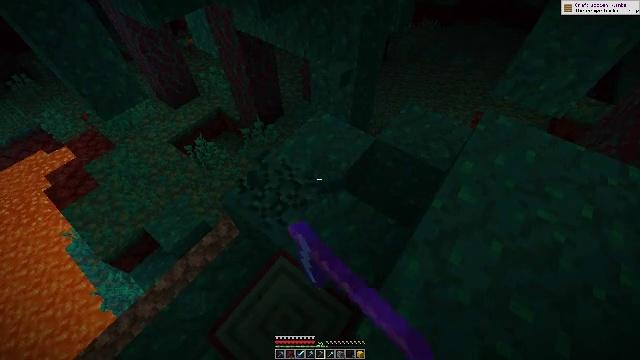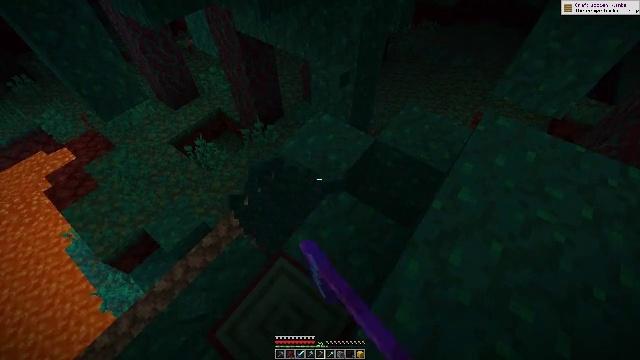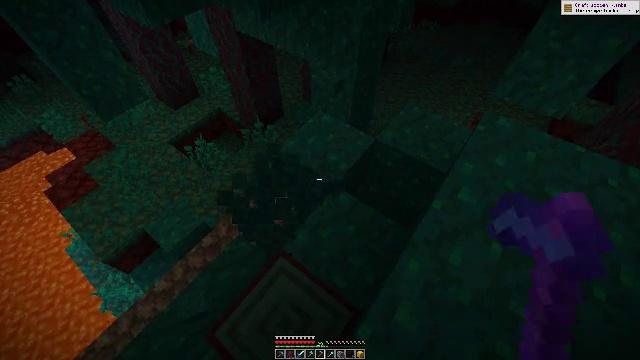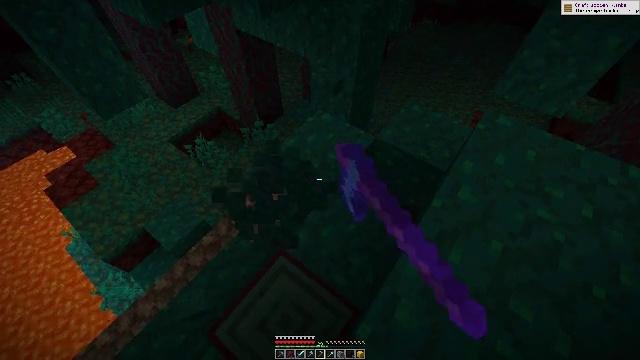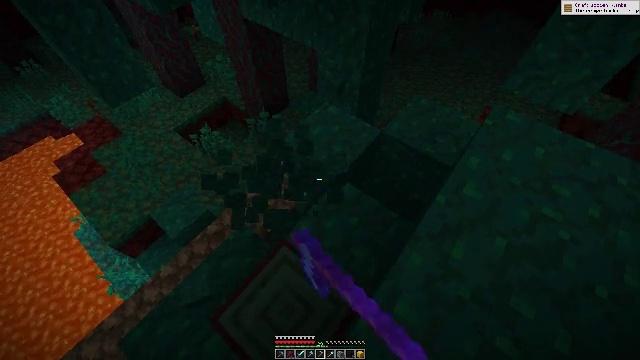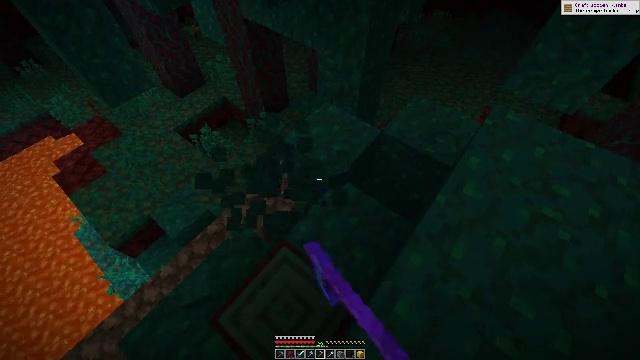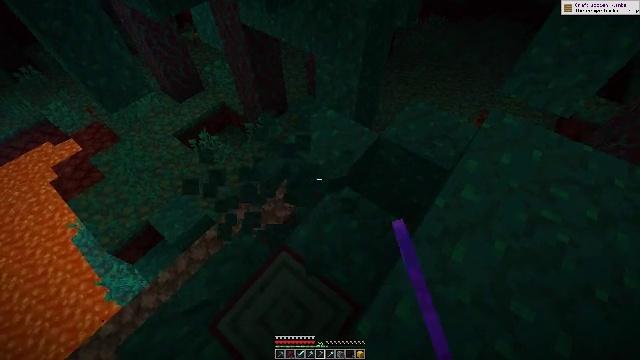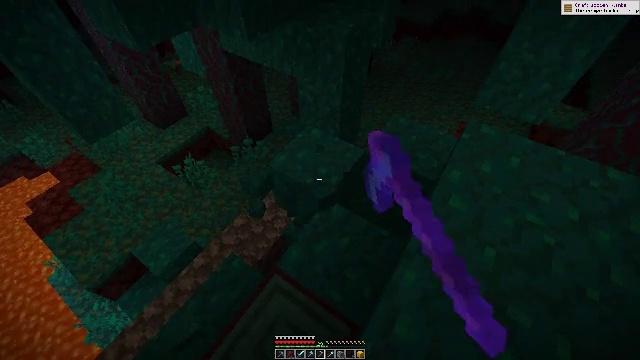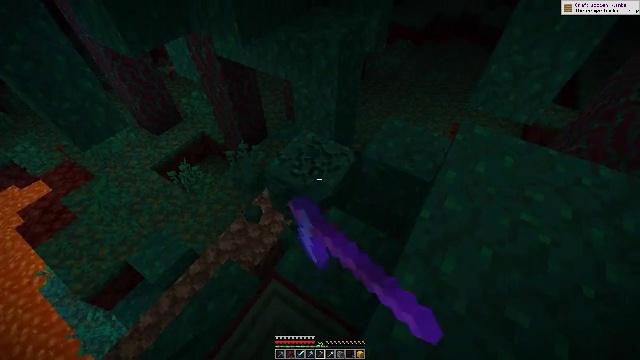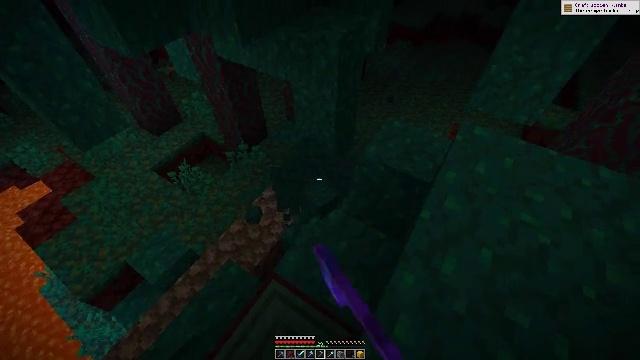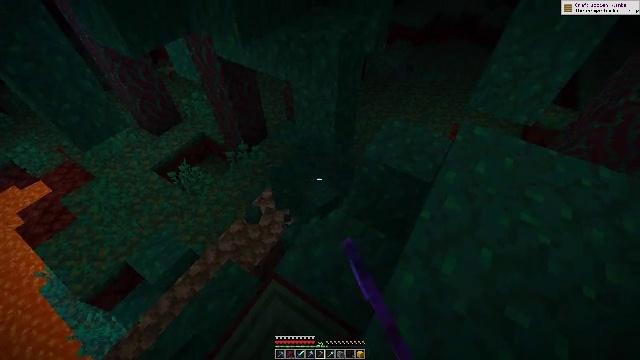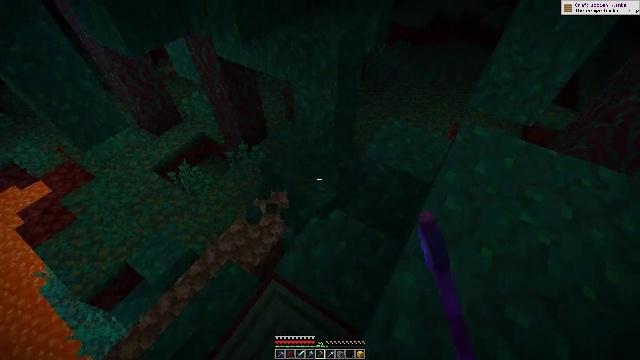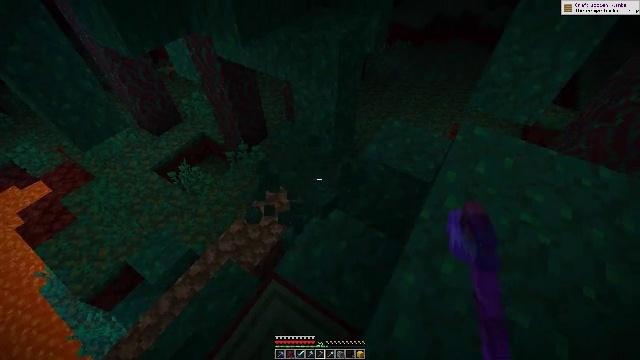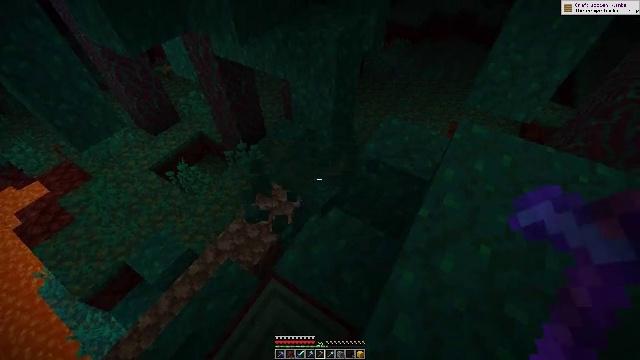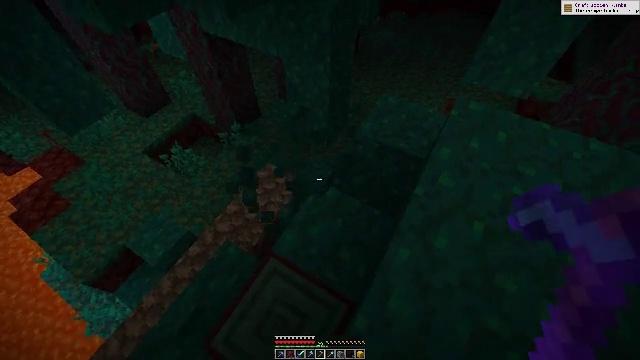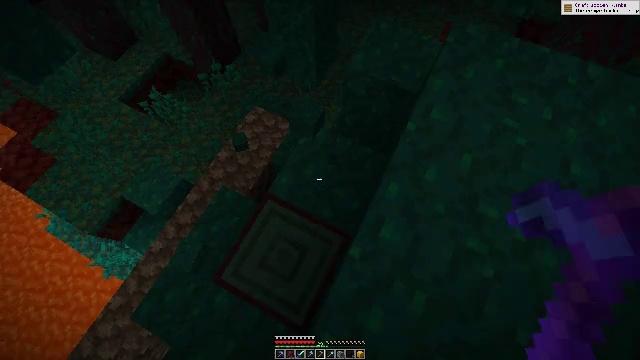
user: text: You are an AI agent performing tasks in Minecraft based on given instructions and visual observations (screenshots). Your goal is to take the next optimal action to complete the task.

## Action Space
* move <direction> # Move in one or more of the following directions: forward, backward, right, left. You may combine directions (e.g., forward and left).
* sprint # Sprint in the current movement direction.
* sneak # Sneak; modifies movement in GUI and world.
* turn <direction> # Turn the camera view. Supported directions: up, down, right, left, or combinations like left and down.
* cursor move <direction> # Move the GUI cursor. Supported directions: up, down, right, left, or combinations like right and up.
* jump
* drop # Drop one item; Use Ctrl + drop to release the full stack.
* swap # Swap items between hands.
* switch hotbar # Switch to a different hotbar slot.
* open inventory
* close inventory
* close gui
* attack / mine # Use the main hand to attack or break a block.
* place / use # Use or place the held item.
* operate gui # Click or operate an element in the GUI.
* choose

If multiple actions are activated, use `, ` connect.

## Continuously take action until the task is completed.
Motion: motion action
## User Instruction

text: Attack the warped wart block to obtain it.
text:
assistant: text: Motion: attack / mine
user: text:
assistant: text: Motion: attack / mine
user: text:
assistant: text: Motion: attack / mine
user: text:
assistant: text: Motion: turn left and down, attack / mine
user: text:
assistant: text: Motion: attack / mine
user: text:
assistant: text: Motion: attack / mine
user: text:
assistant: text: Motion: turn right and up, attack / mine
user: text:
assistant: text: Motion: turn right, attack / mine
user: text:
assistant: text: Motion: attack / mine
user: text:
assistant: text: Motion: attack / mine
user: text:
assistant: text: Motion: attack / mine
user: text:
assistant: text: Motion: attack / mine
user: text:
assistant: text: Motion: attack / mine
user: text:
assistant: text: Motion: turn right and down, attack / mine
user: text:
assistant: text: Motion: turn right and down, attack / mine
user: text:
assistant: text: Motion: turn right and down, attack / mine
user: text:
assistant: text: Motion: attack / mine
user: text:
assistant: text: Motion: attack / mine
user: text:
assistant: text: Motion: attack / mine
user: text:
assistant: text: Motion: attack / mine
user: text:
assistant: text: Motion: turn right and up, attack / mine
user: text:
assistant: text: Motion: turn right and up, attack / mine
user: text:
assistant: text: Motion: turn right and up, attack / mine
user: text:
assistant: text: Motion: turn right and up, attack / mine
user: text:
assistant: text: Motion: turn right and up, attack / mine
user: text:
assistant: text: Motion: turn right and up, attack / mine
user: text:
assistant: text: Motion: turn right and up, attack / mine
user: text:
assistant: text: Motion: attack / mine
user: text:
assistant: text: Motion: attack / mine
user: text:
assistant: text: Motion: attack / mine